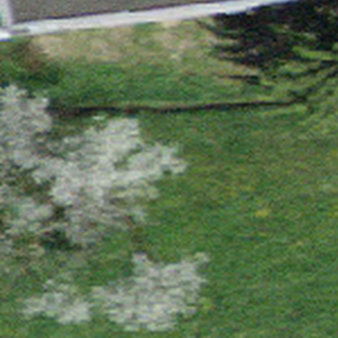
Label: other